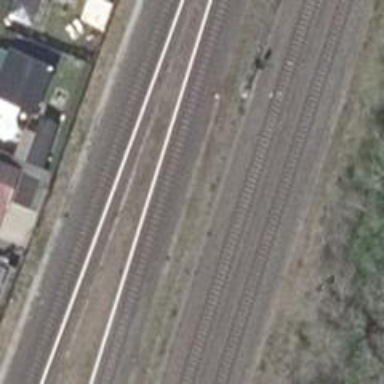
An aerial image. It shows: Railway milestone.